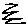
Label: zigzag